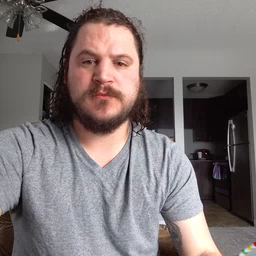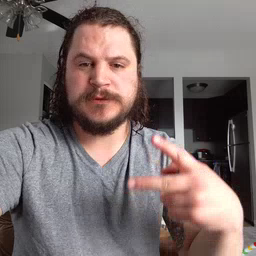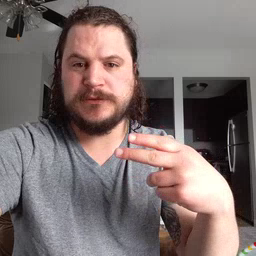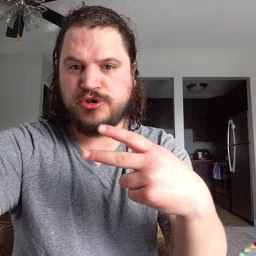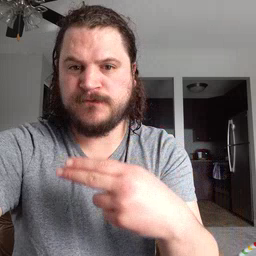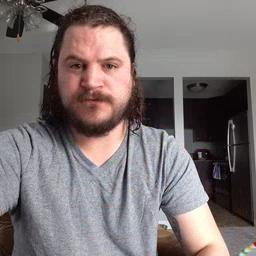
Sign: scissors